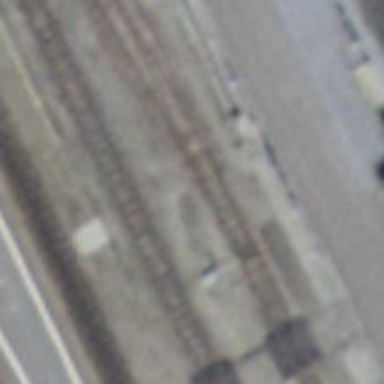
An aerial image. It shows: Railway switch.